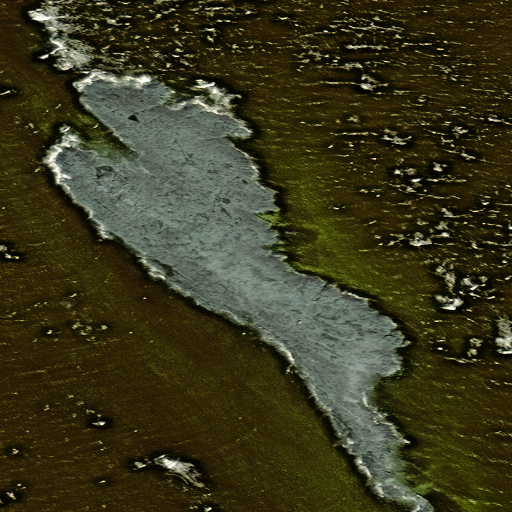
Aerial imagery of bar in Alaska named Favorite Reef containing only unknown